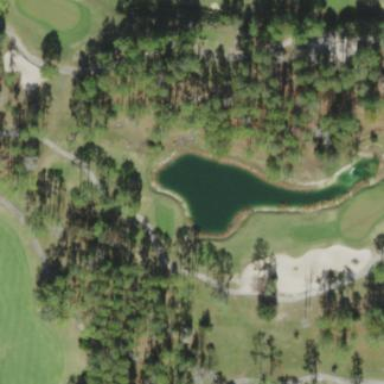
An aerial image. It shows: Water hazard in golf course. The hazard is natural water feature.